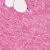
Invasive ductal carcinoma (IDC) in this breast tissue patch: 0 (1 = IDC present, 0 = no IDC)